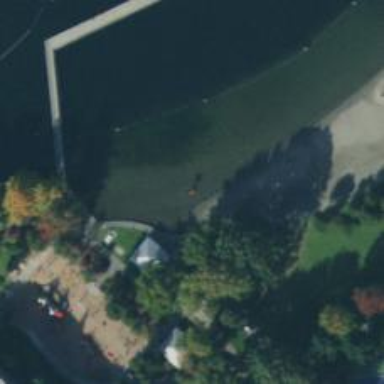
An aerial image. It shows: Lifeguard station.